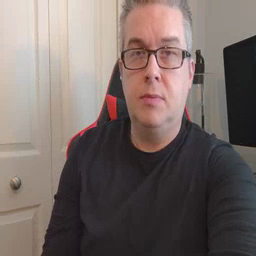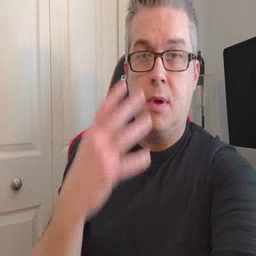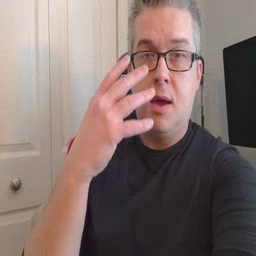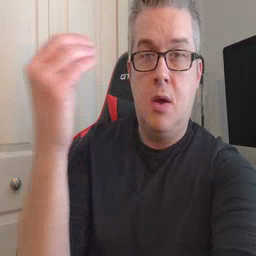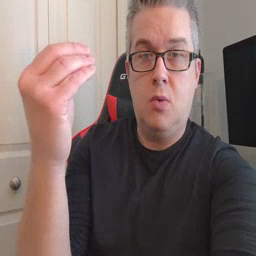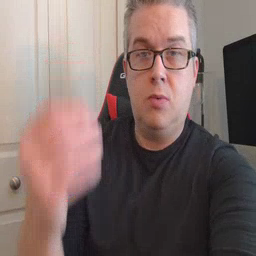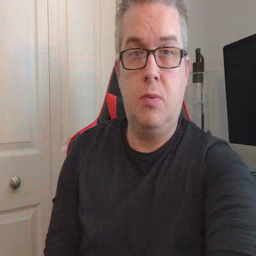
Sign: go